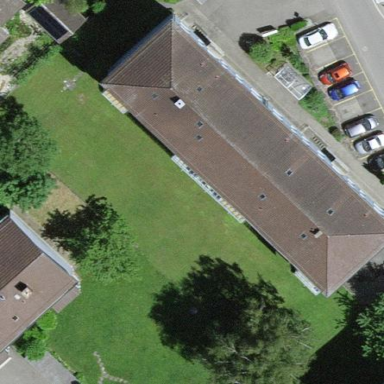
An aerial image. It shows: Hipped roof on apartment building.